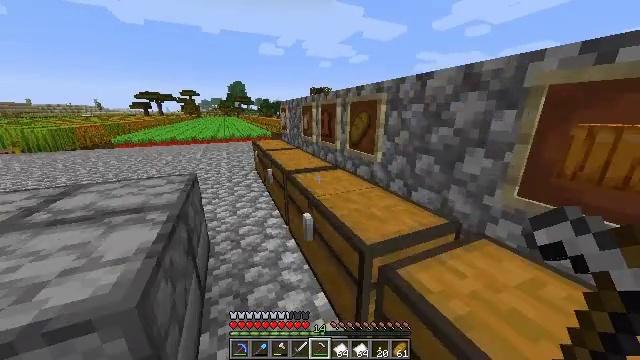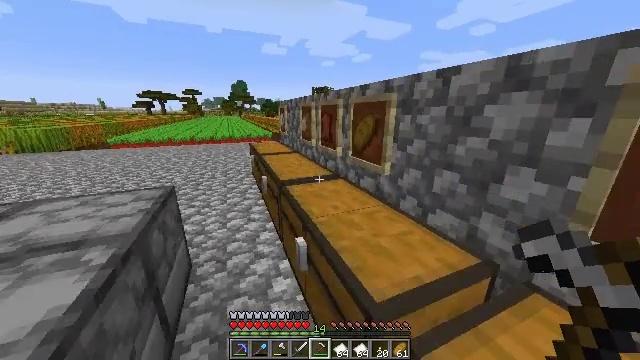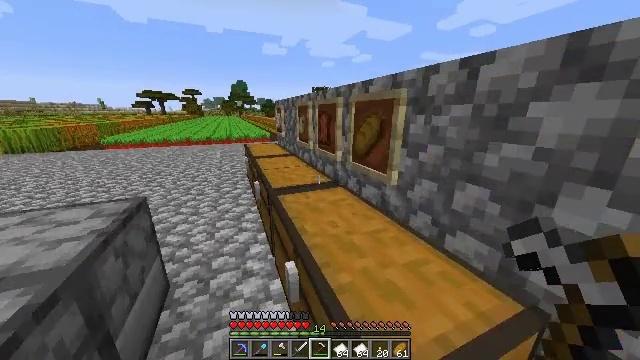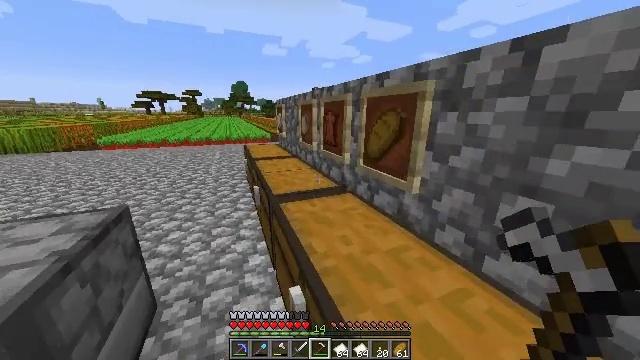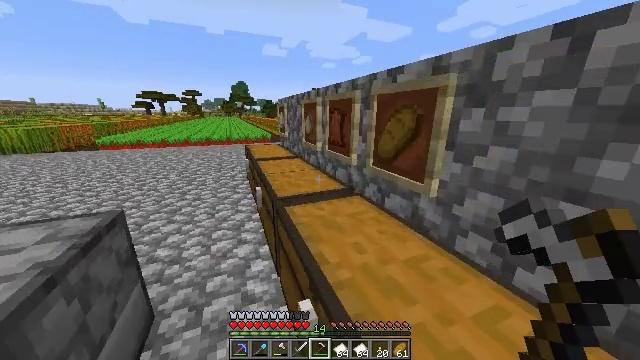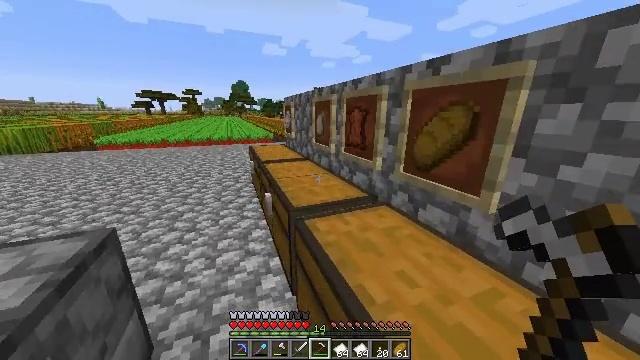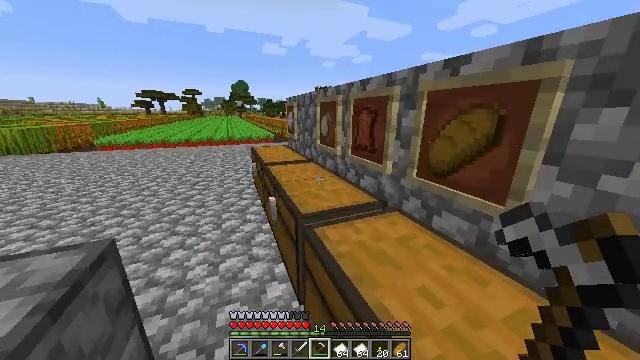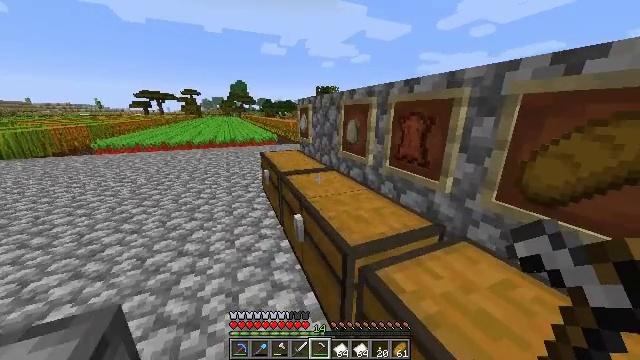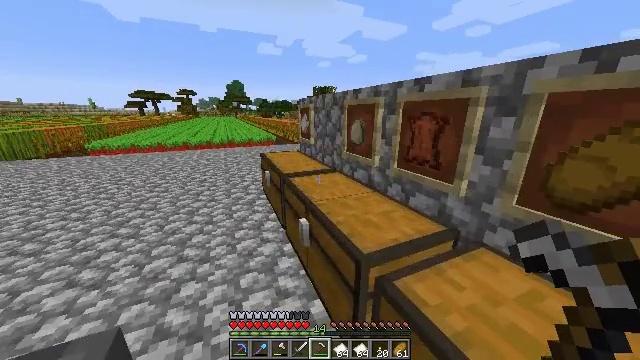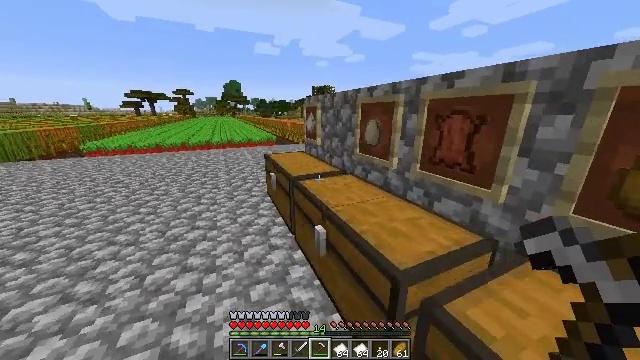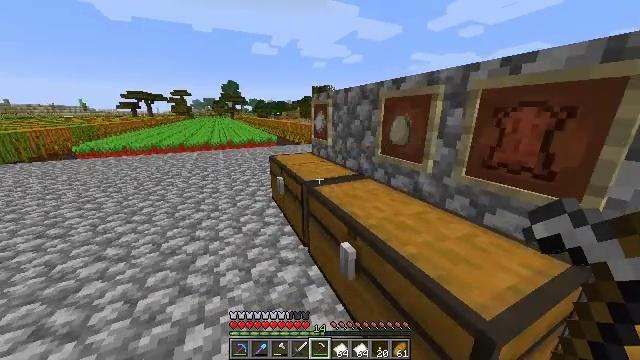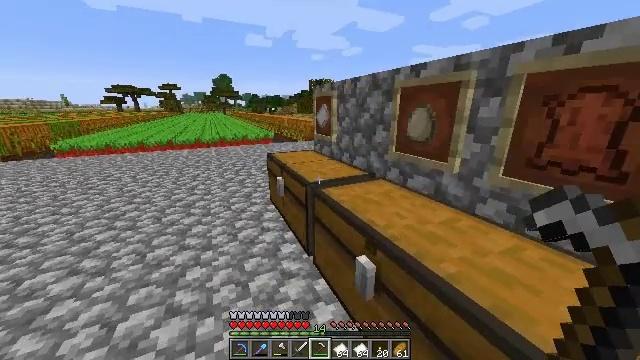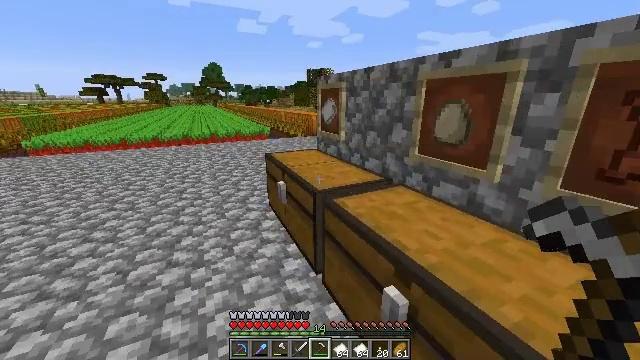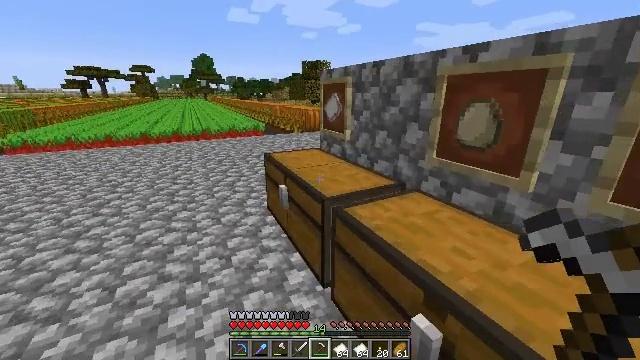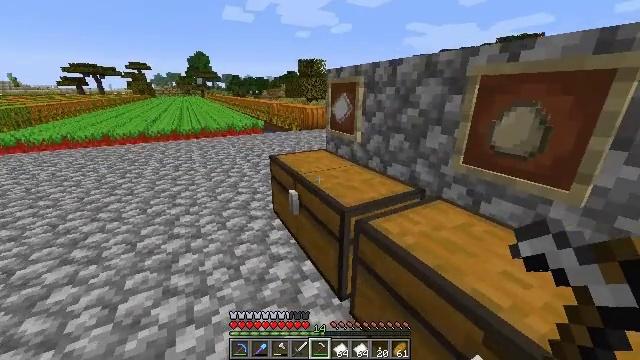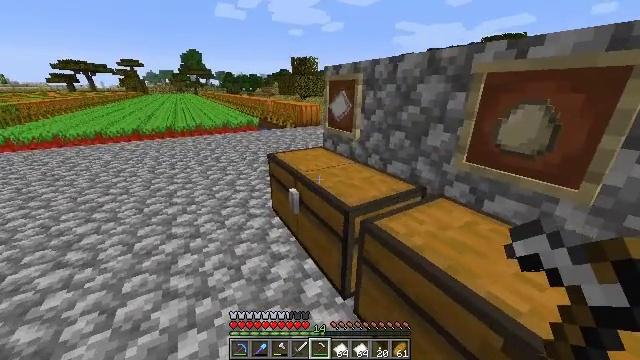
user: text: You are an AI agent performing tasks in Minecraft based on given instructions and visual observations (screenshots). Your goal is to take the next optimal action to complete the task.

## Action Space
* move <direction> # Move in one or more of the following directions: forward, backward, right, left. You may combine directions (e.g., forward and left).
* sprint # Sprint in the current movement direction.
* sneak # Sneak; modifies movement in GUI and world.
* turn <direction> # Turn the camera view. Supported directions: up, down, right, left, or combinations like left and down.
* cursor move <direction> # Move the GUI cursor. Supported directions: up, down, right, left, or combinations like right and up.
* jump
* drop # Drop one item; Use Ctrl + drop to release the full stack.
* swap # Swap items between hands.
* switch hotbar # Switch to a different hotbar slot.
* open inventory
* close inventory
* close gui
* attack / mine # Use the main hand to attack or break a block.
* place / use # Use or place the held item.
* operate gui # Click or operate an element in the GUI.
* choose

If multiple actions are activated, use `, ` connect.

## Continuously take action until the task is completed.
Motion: motion action
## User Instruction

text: Mine the sugar cane near rivers.
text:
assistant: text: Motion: move forward, sprint
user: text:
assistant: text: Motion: move forward, sprint
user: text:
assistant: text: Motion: move forward and move left, sprint
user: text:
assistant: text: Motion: move forward and move left, sprint
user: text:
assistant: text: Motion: move forward and move left, sprint
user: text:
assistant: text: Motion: move forward and move left, sprint
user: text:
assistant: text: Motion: move forward and move left, sprint
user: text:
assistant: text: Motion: move forward and move left, sprint
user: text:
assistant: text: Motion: move forward and move left, sprint
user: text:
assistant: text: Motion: move forward and move left, sprint
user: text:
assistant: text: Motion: move forward and move left, sprint
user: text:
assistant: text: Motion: move forward and move left, sprint
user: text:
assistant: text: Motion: move forward and move left, sprint, turn right
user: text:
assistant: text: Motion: move forward and move left, sprint, turn right and down
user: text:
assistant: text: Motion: move forward and move left, sprint, turn right and down
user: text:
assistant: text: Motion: move forward, turn right and down
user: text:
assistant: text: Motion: turn right and down, use / place
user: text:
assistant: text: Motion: use / place
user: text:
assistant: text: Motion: turn right, use / place
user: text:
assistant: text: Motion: no_op
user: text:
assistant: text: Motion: no_op
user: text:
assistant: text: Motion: open gui
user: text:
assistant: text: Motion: no_op
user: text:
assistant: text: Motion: no_op
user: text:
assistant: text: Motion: no_op
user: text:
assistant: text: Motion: sneak
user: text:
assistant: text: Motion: sneak
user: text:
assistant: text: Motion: sneak
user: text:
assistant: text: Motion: sneak
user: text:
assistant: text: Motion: sneak